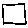
Label: square